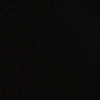
Label: space